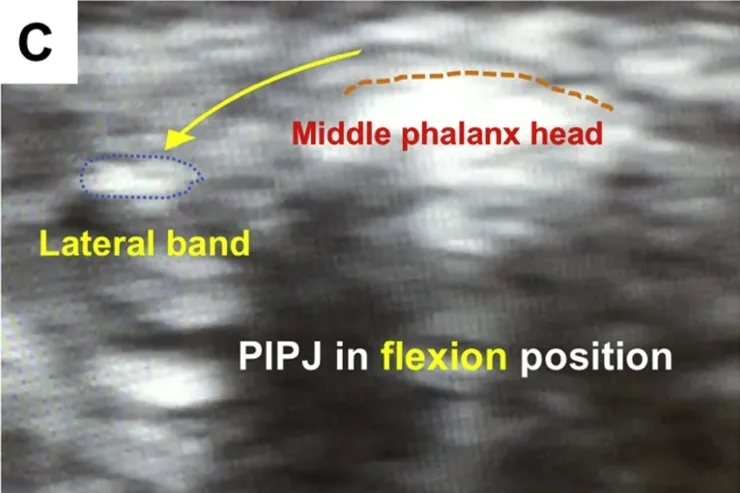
Subluxation of lateral band to radial side upon flexion of PIPJ.
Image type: radiology (ultrasound)